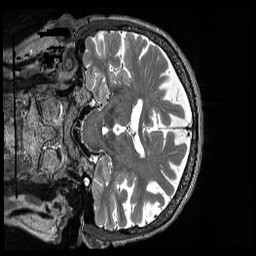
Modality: T2w
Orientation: coronal
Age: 74
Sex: female
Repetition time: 3.2 s
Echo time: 0.563 s